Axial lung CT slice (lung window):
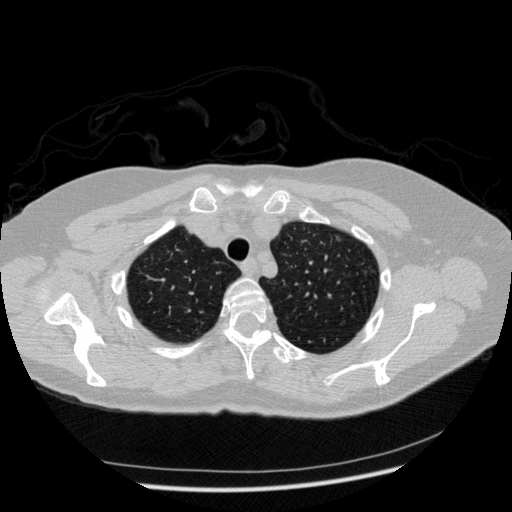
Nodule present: no